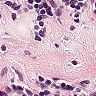
Metastatic tissue present: no